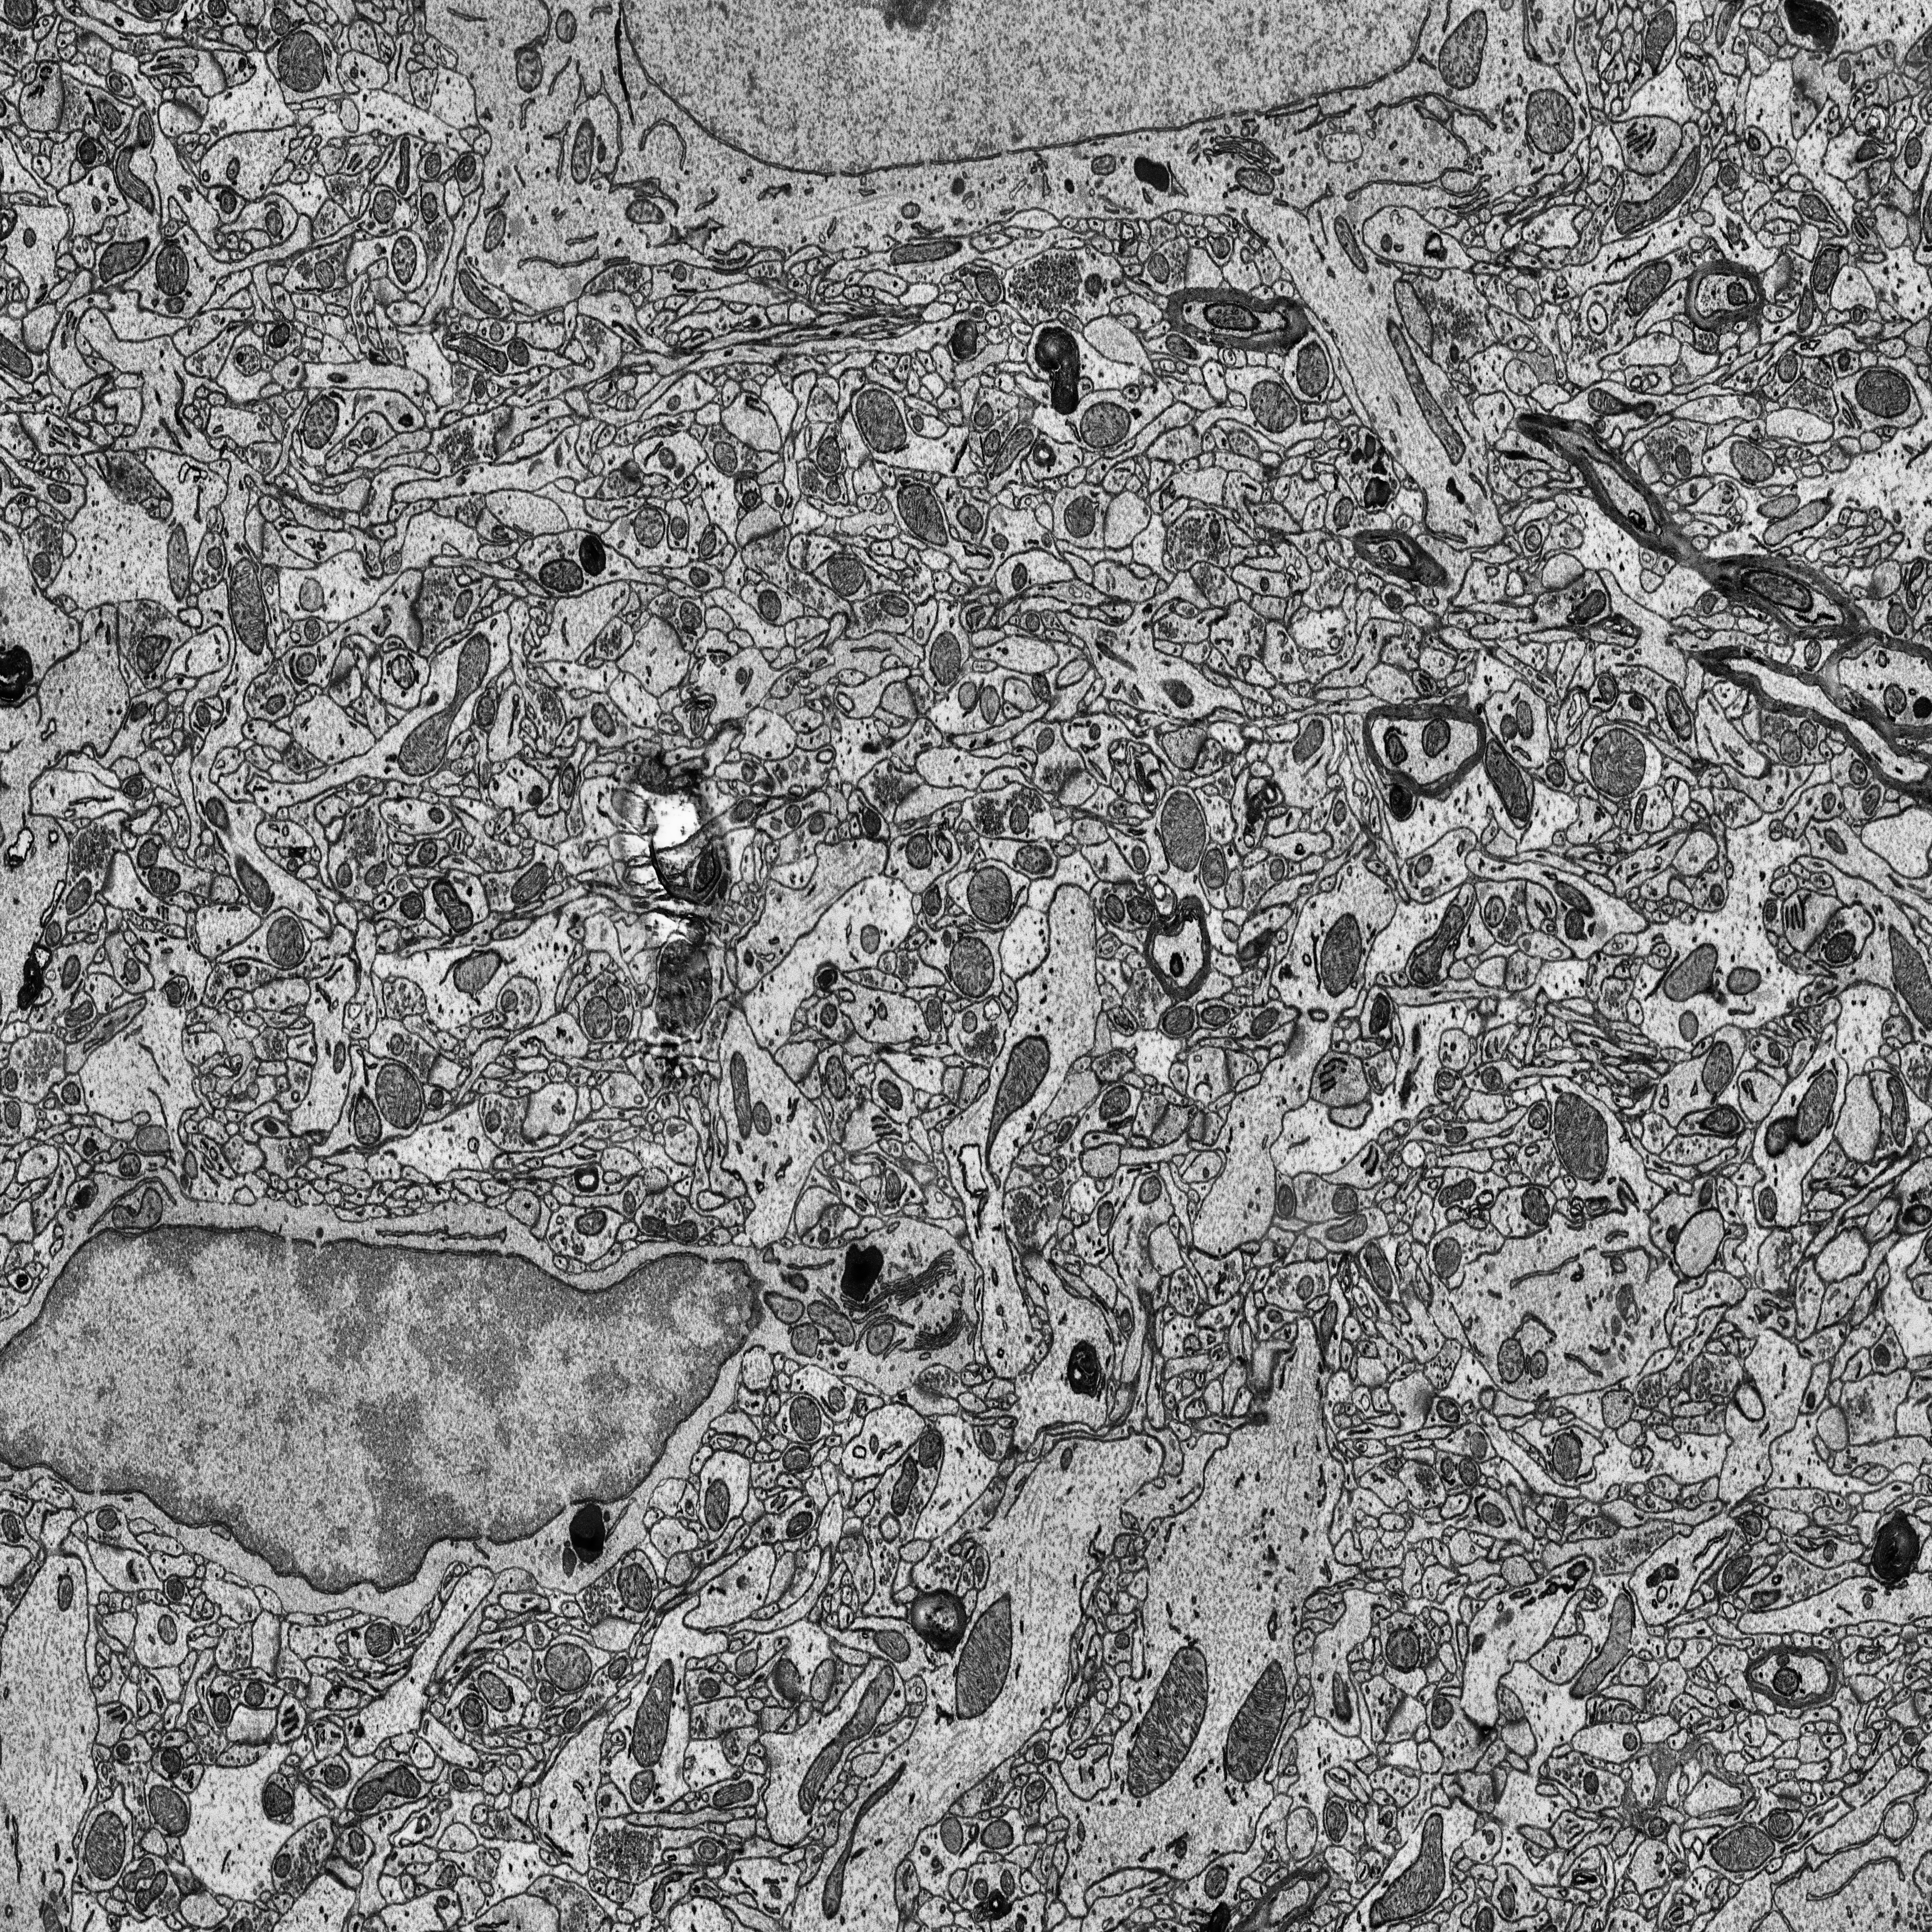
Electron microscopy slice of rat cortex tissue
Slice depth (z): 20
Mitochondria instances in slice: 411